Question: Hello StackOverflow community,
I'm having a hard time wrapping my head around a problem I'm having in MATLAB.
I have a matrix that looks like this:

This is a clustered table from a very large dataset.
I have a secondary table which is also very large and is 5000x4. This second table contains only integers. How do I make the software compare the values from columns '1' through '3' in this secondary table with the values from the first table and then make the code decide which cluster the values from the second table belong in based on which combination of values its closest to?
For example, the secondary table has a row with values '141, 162, 239, 1'. By looking at it, I can tell that it belongs in row '1' of the cluster table. But I cant go through thousands of rows checking it manually.
Column '4' can be disregarded for now as it will be used for other purposes. If I am somehow unclear in the question, please let me know, I have a hard time explaining in English. Any advice will be appreciated.
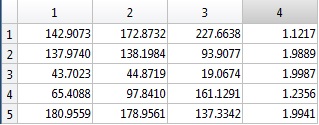
Answer: You could cluster in terms of minimal L2 distance:
'''
d = sqrt(bsxfun(@plus, sum(A.*A,2), sum(B.*B,2)') - 2 * A*B.').'
[~,ic] = min(d,[],1)
'''
The variable 'ic' contains the cluster number (closest row's index into 'B') for each row of 'A'.
(Trim off column 4 and then compute the above.)
Example with 4 columns:
'''
>> B = randi(255,3,4)
B =
255 164 195 120
59 27 206 56
235 69 27 236
>> A = B(randi(3,10,1),:) + randi(20,10,4) - 10
A =
259 163 195 116
226 61 25 228
255 160 195 121
69 29 210 62
248 167 205 116
260 173 187 115
62 37 212 53
237 61 29 236
255 168 204 125
237 72 20 237
>> d = sqrt(bsxfun(@plus, sum(A.*A,2), sum(B.*B,2)') - 2 * A*B.').';
>> [~,ic] = min(d,[],1)
ic =
1 3 1 2 1 1 2 3 1 3
'''
You can also use 'pdist2' with any other distance metric you like, or use bsxfun with the more familiar formulation:
'''
d = squeeze(sqrt(sum(bsxfun(@minus,A,permute(B,[3 2 1])).^2,2)));
'''
Or 'kmeans'...
<URL>.